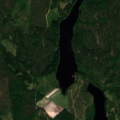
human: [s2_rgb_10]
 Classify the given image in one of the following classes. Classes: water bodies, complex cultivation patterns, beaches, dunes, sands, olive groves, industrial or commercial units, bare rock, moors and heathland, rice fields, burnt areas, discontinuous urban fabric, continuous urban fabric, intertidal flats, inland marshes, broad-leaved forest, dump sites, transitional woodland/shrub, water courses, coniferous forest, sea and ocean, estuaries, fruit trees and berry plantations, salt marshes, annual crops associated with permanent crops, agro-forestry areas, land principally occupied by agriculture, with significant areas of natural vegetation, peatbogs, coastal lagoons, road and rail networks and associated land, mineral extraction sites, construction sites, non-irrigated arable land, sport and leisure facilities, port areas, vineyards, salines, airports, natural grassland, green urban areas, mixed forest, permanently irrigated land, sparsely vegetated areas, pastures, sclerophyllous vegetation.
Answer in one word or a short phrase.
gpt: coniferous forest, mixed forest, transitional woodland/shrub